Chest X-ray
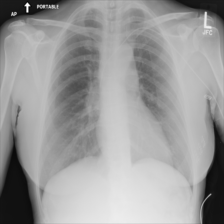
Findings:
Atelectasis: negative
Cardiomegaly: negative
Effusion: negative
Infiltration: negative
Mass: positive
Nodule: negative
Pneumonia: negative
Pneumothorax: negative
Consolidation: negative
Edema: negative
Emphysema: negative
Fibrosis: negative
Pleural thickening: negative
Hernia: negative